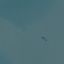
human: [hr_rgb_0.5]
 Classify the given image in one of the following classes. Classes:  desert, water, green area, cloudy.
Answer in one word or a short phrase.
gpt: water